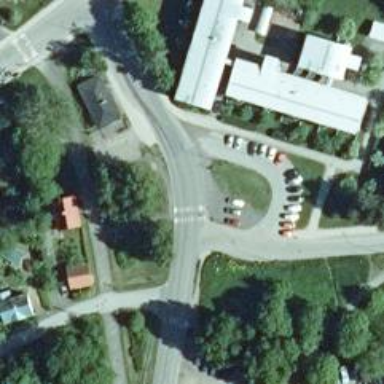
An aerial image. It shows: Tertiary road with asphalt surface.